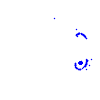
Particle: kaon